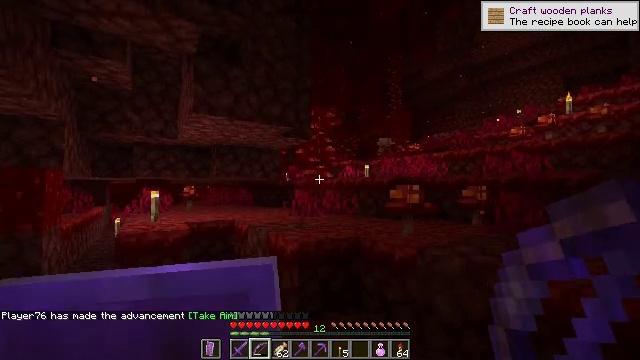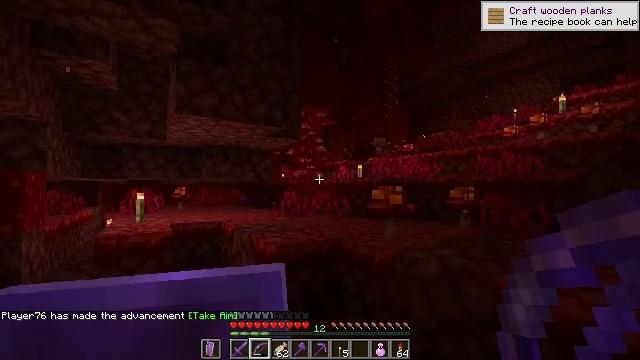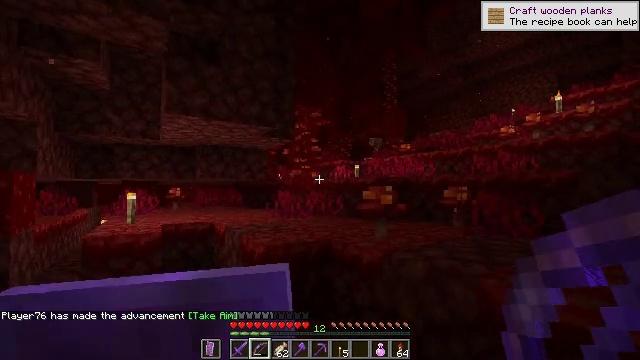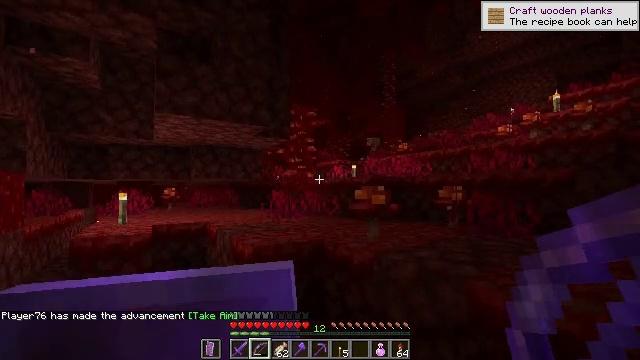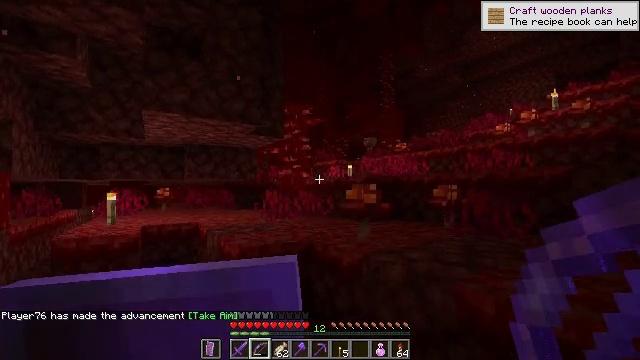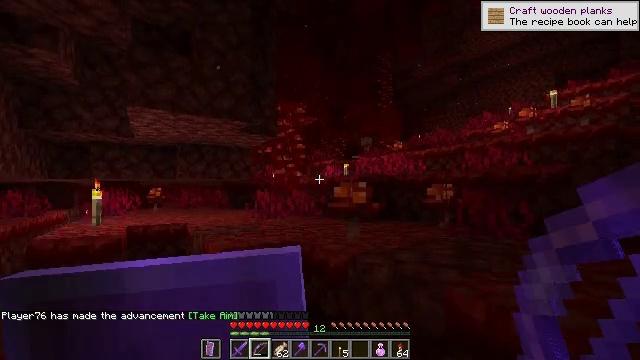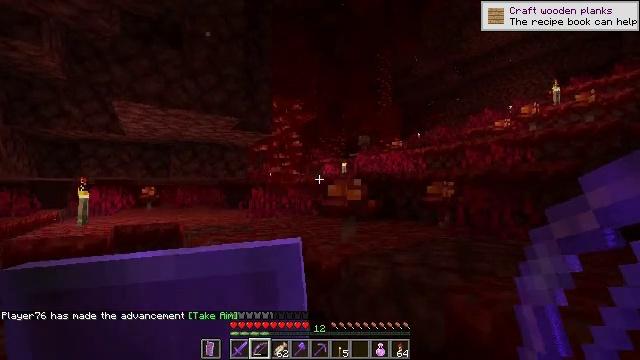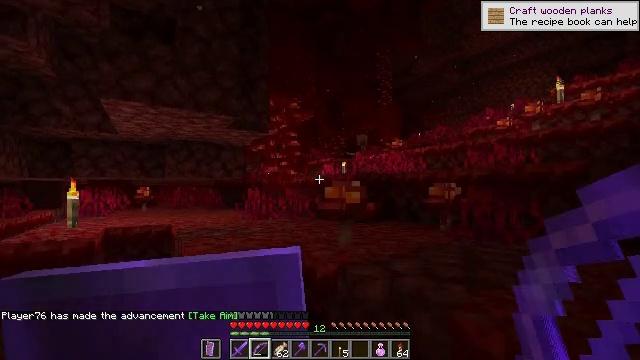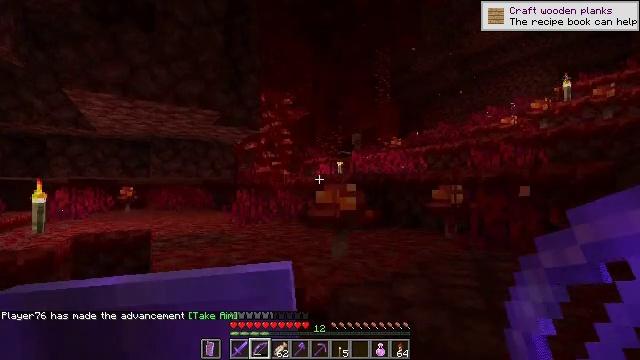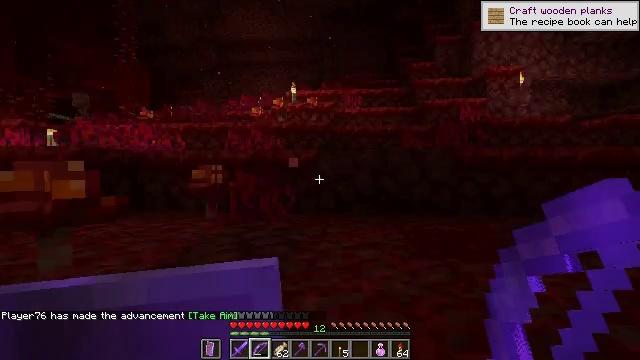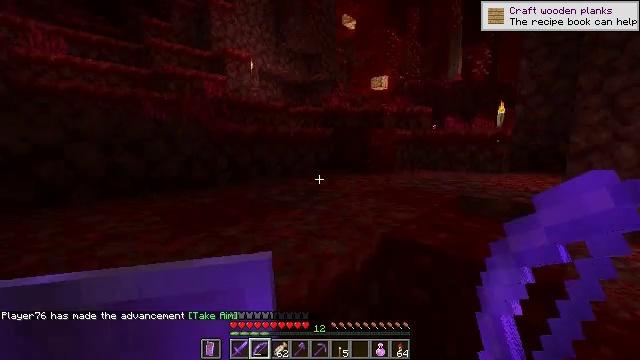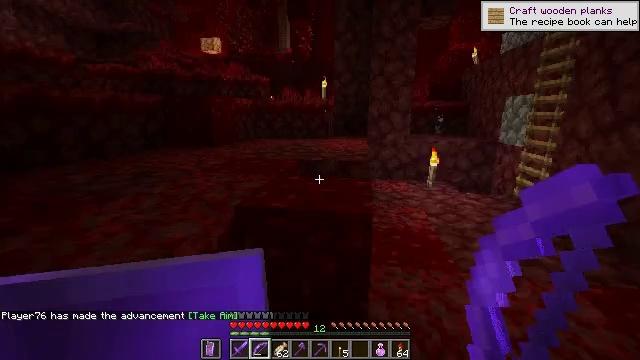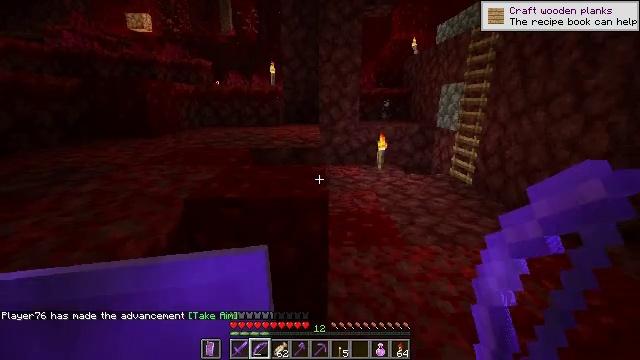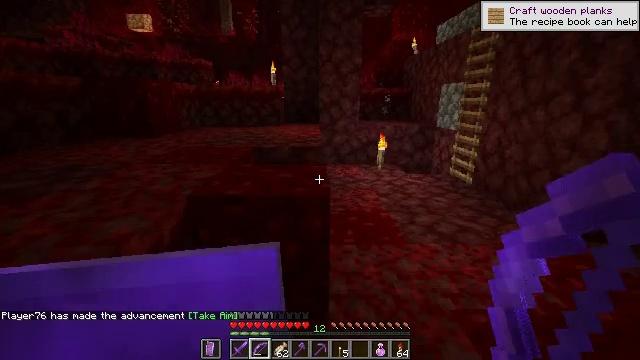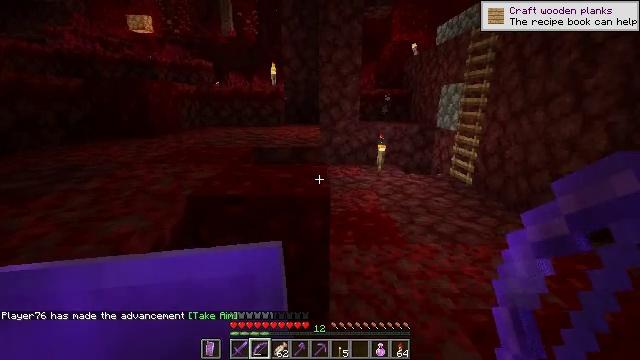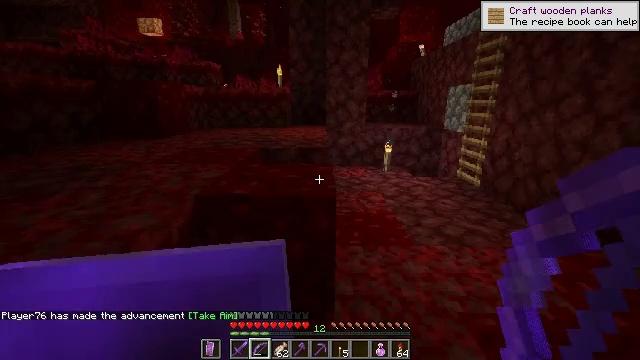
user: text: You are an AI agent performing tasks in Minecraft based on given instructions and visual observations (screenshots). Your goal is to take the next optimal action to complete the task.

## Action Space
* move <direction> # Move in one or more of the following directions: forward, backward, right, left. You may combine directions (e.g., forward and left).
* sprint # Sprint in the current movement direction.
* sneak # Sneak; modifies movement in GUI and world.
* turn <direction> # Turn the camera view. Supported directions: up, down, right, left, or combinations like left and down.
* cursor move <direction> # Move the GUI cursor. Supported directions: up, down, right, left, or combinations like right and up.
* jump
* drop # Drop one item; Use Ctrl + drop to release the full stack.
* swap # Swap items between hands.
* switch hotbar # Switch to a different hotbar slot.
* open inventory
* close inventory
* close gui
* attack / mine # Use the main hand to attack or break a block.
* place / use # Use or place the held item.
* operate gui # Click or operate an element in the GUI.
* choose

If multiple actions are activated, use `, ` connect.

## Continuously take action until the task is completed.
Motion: motion action
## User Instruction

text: Gather nether quartz ore with a pickaxe.
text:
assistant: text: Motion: move right
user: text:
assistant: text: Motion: move forward and move right
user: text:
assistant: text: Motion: move forward and move right
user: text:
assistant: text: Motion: move forward and move right
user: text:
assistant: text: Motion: move forward
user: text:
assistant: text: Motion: move forward
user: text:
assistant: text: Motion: move forward
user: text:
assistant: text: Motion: move forward
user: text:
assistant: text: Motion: turn right and down
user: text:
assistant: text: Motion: turn right and down
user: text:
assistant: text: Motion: turn right and down
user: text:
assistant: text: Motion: turn right and down
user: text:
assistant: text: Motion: no_op
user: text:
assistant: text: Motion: no_op
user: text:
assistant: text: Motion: turn left
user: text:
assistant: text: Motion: no_op
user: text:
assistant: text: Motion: turn left
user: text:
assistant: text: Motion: move forward
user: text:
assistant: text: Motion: move forward
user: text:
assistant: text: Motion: move forward
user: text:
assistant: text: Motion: move forward
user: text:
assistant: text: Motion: move forward and move right
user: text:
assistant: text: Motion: move forward and move right
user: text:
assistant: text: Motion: move forward and move right
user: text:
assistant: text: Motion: move forward and move right
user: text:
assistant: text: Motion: move forward and move right
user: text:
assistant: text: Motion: move forward and move right
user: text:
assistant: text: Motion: move forward and move right
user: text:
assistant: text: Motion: move forward and move right
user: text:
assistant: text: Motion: move forward and move right, turn up